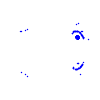
Particle: electron